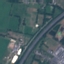
Label: Highway